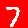
Digit: 7